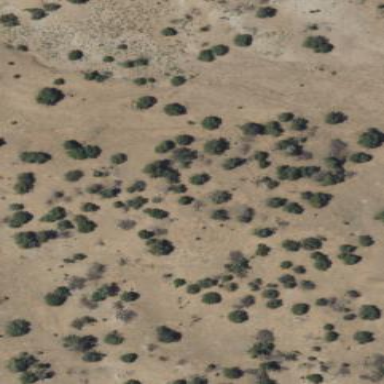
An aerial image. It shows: Patch of scrub vegetation.